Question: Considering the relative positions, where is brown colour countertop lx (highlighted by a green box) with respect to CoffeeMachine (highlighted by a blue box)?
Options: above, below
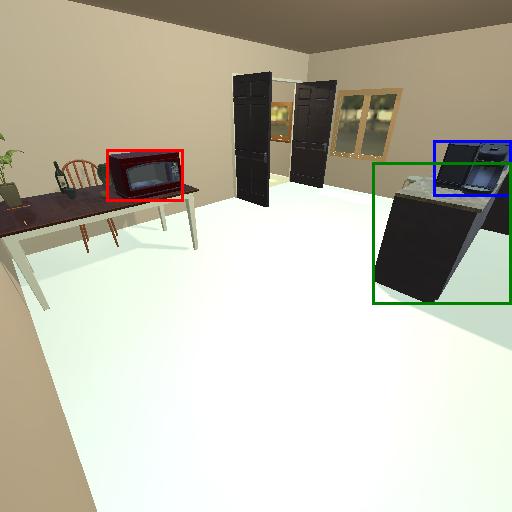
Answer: above